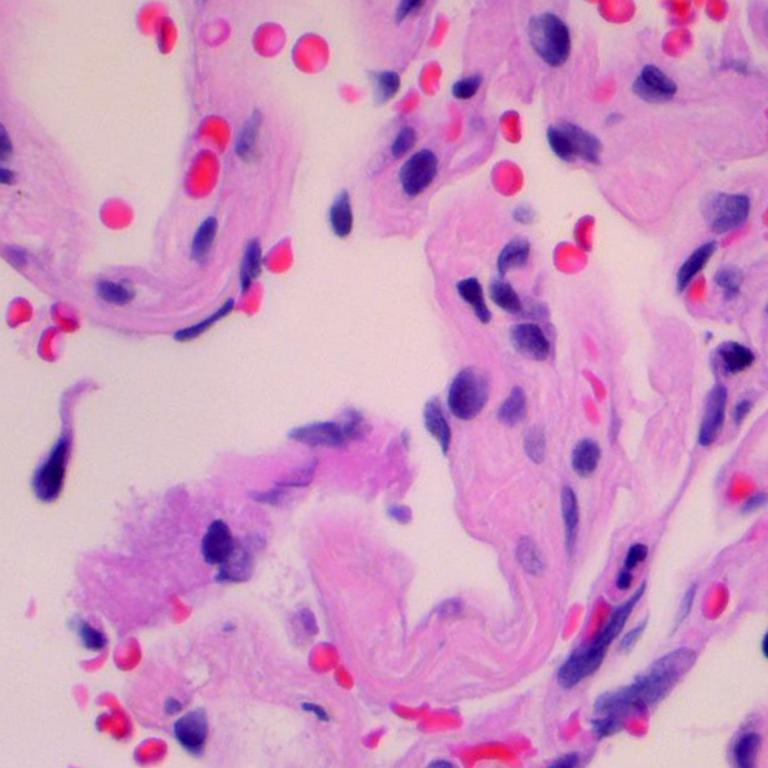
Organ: lung
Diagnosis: benign